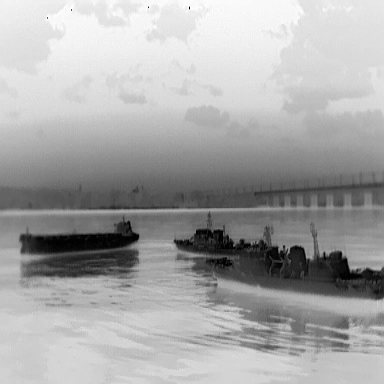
There are two warships in the infrared image.